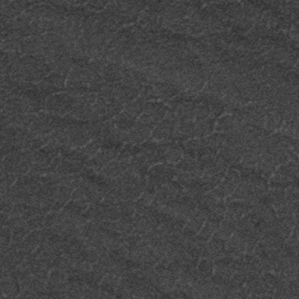
Label: frost